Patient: sex F, age 35
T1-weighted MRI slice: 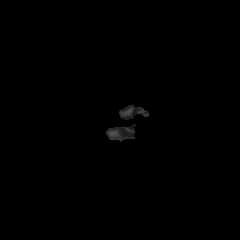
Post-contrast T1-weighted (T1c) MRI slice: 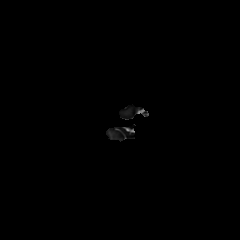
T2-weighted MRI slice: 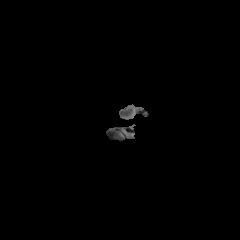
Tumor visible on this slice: no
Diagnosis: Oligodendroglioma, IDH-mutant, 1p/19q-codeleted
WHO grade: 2